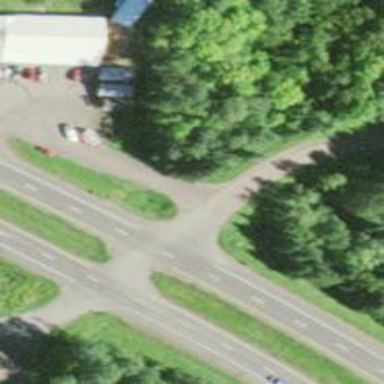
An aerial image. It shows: Road with stop sign.